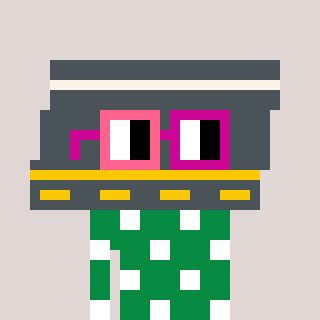
a pixel art character with square pink and red glasses, a road-shaped head and a green-colored body on a warm background